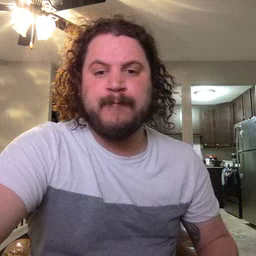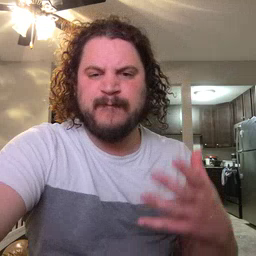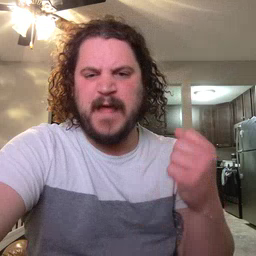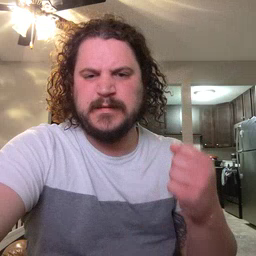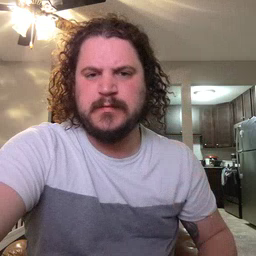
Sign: fast